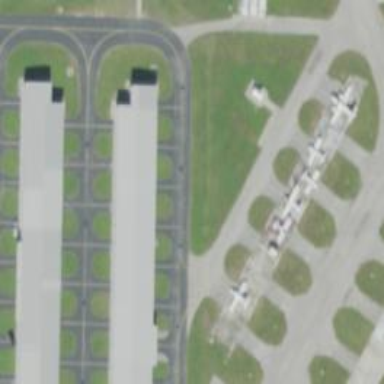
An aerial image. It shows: Image of taxiway at airport.